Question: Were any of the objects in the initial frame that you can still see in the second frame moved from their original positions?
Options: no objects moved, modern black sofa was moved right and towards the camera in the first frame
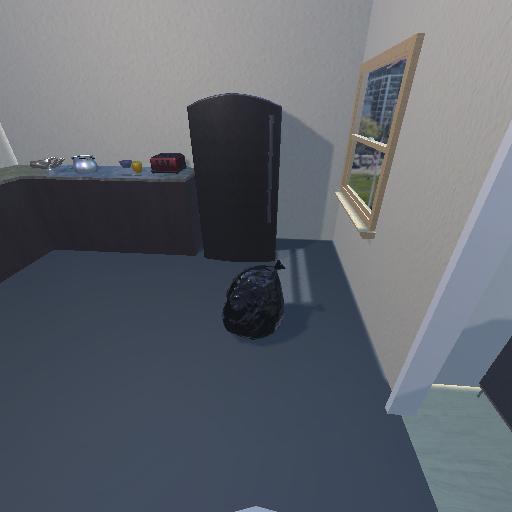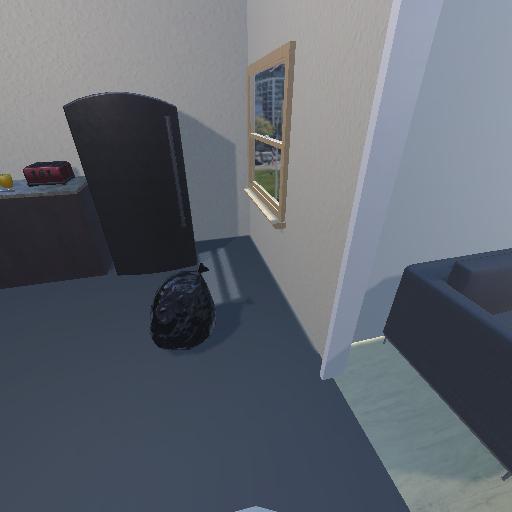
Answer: no objects moved